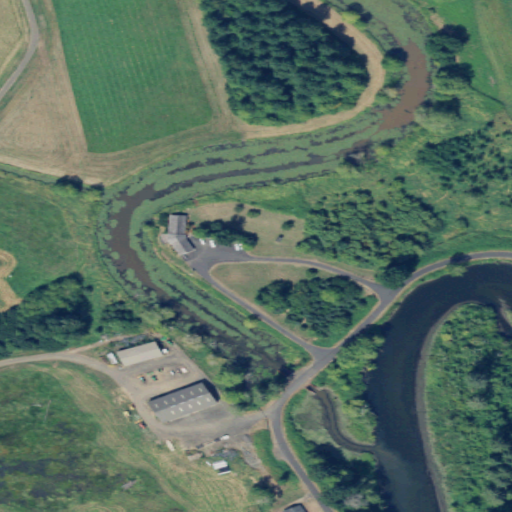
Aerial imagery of valley in Washington named Lower Elochoman Valley containing herbaceous wetlands, open development, woody wetlands, low intensity development, cultivated crops, medium intensity development, open water, and pasture